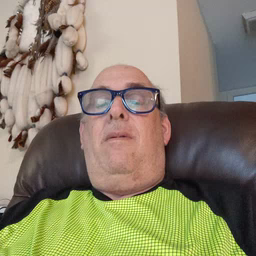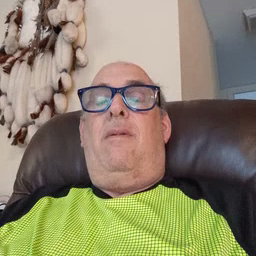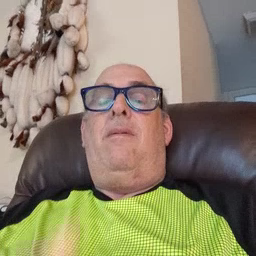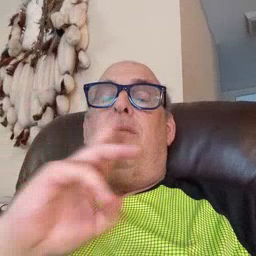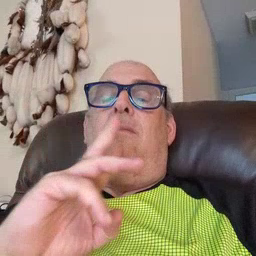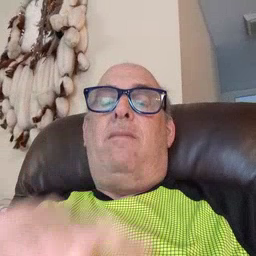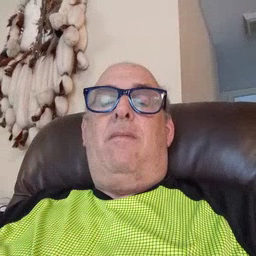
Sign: water